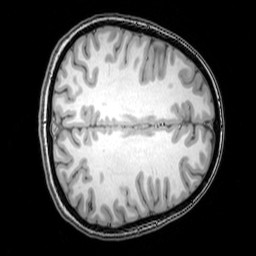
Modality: T1w
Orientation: axial
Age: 22
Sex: female
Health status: healthy
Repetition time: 0.081 s
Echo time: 0.037 s